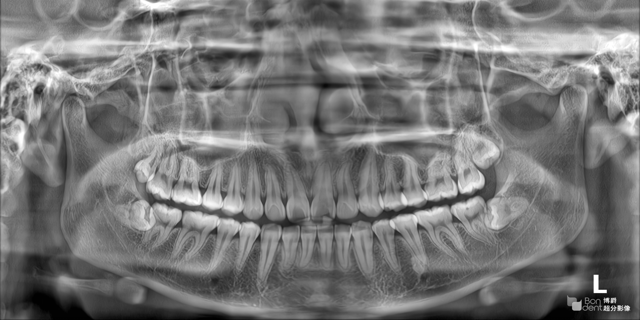
adult